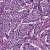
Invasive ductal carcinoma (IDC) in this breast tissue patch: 1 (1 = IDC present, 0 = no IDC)